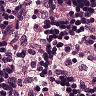
Metastatic tissue present: no